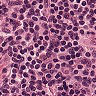
Metastatic tissue present: no